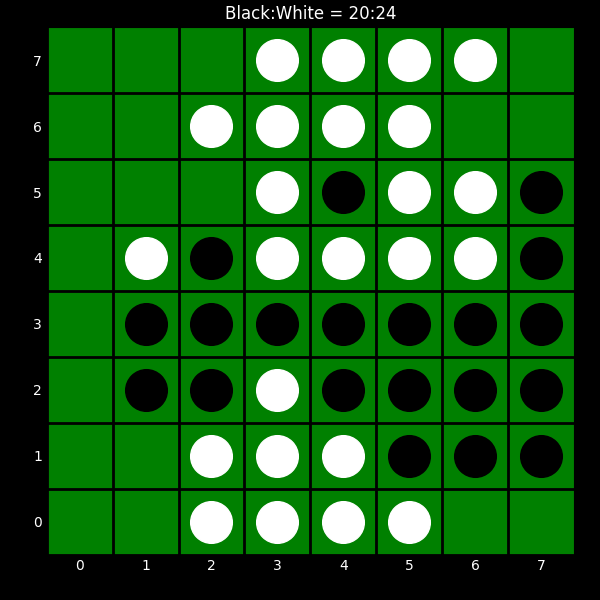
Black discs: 20
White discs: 24